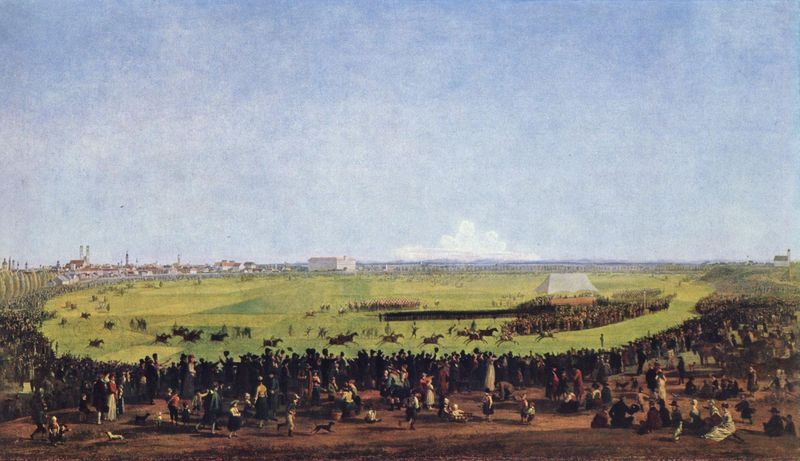
Titel: Pferderennen
Künstler: Wilhelm Kobell
Standort: München
Institution: Stadtmuseum
Schlagwörter: blau, gruppe, himmel, mann, schatten, weiß, wolken, bäume, frauen, grün, kirchturm, landschaft, menschen, sitzen, stadt, bewegung, braun, damen, frau, grau, hell, kleid, licht, männer, schwarz, strasse, blick, dame, gras, haus, hund, hunde, rasen, rot, tiere, weg, wiese, wolke, ansammlung, fest, leute, menge, versammlung, weit, ebene, erde, feld, horizont, häuser, natur, weide, weite, kirche, rauch, sonne, boden, sitzend, kind, personen, person, publikum, england, kinder, kreis, pferd, pferde, reiter, rund, turm, reiten, schnell, sommer, vedute, tribüne, zuschauer, zug, dächer, platz, silhouette, krieg, schlacht, wetter, arena, stadtansicht, stadtrand, bayern, türme, münchen, dom, spaziergang, auflauf, rennen, volk, menschenmenge, heer, marsch, sicht, historienmalerei, pferderennen, kapelle, menschengruppe, prozession, umzug, parade, freundlich, weise, waterloo, galopp, zelt, frauenkirche, ziel, theresienwiese, ludwig i., großstadt, rennbahn, trabrennbahn, oktoberfest, wetten, truppen, aufmarsch, festwiese, feldlager, turnier, pferderennbahn, ascot, rennpferd, reiterspiele, huser, hippodrom, stadtprospekt, trabbahn, 1810, landeshauptstadt, metropolitankirche, nieuwmarket, newmarket, aumarsch, rundkurs